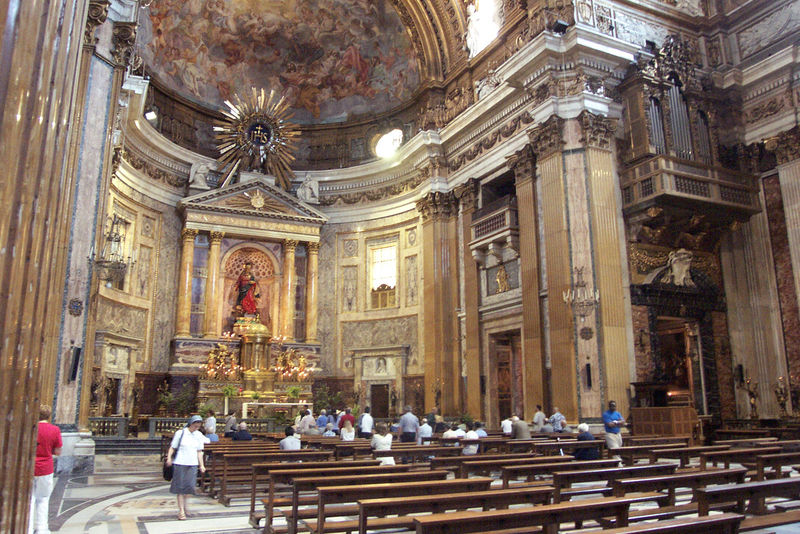
Titel: “Anbetung des Lammes” im Presbyterium von Il Gesù in Rom
Künstler: Giovanni Battista Gaulli
Standort: Rom, Il Gesù (EU - I - Latium)
Schlagwörter: blau, menschen, fenster, frau, hell, licht, säulen, rot, malerei, wand, architektur, barock, innenraum, kirche, sonne, gold, mantel, decke, girlande, leuchte, engel, balkon, italien, russland, bank, besucher, pilaster, kuppel, leuchter, stuck, foto, gewölbe, dom, strahlen, altar, bänke, hochaltar, kathedrale, rom, kapitell, kirchenbank, gesims, orgel, jesus, altarraum, apsis, gemeinde, monstranz, chor, deckengemälde, fresko, maria, korinthisch, madonna, gottesmutter, halbsäulen, kuppelbau, orgelpfeifen, touristen, tabernakel, katholisch, strahlenkranz, himmelskönigin, ihs, mara, malta, kommunionbank, orgelprospekt, kirchenbestuhlung